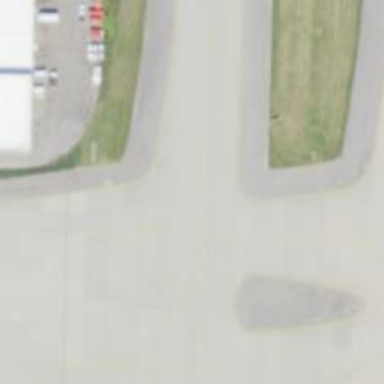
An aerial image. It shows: View of taxiway at the airport.